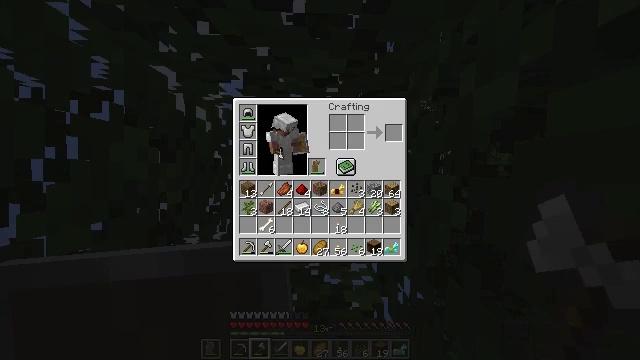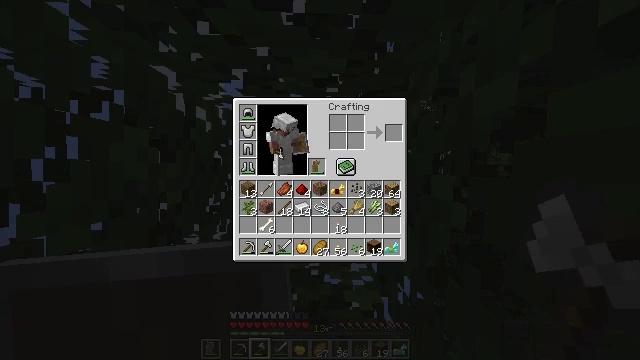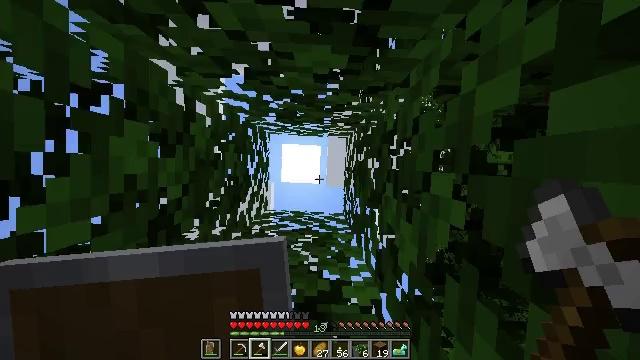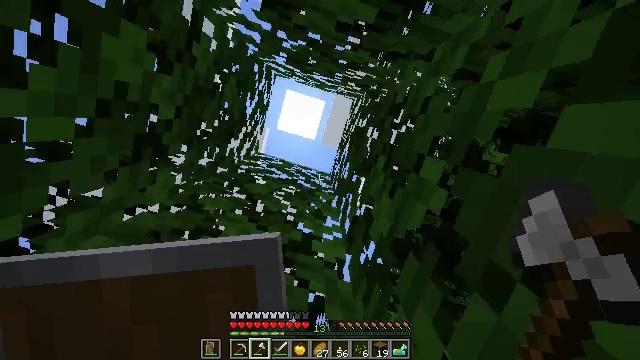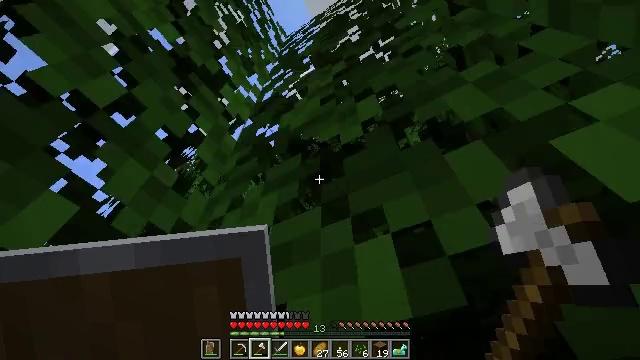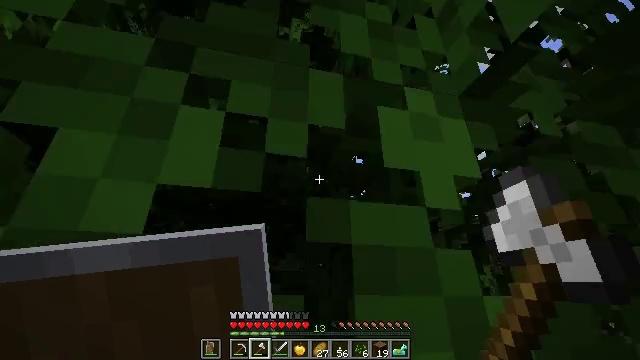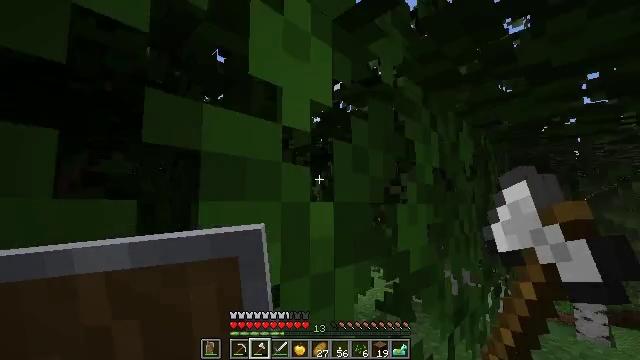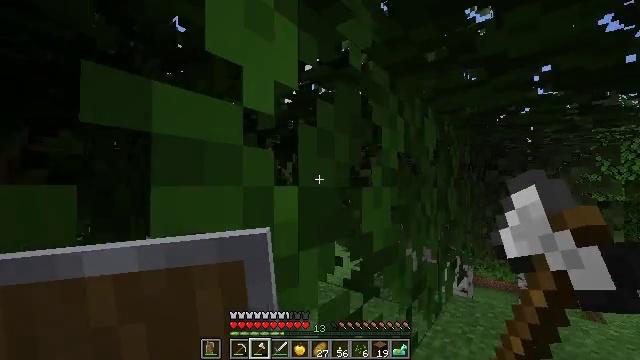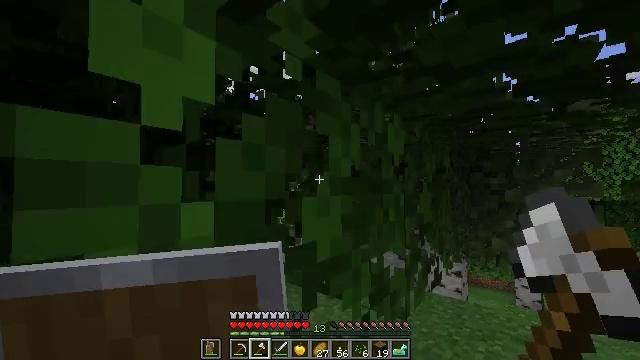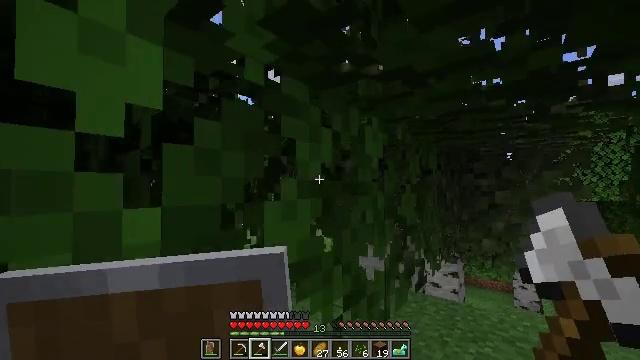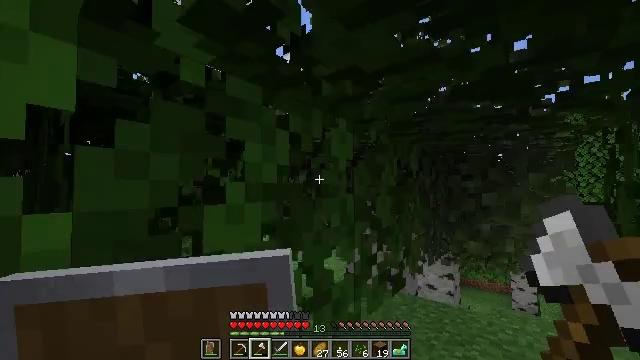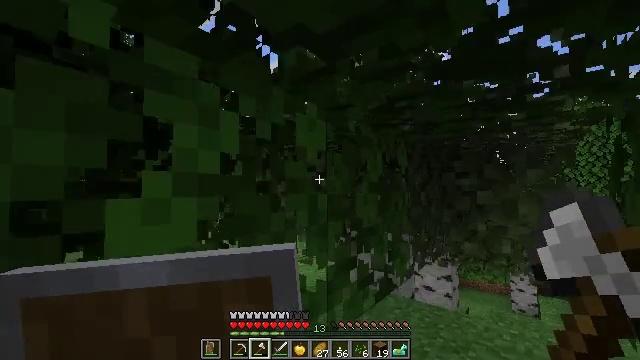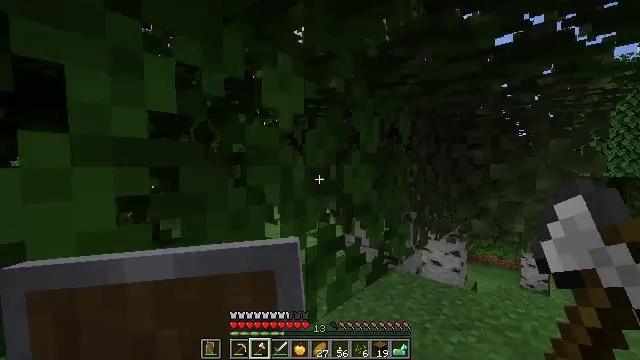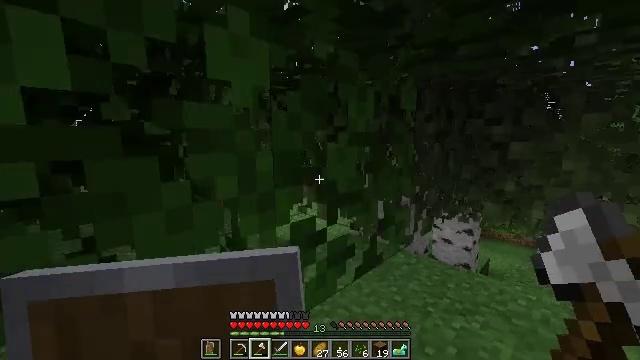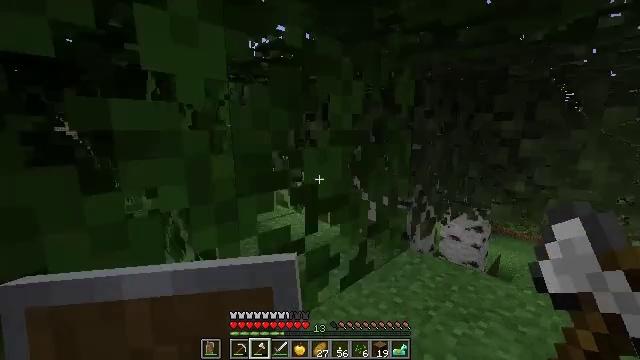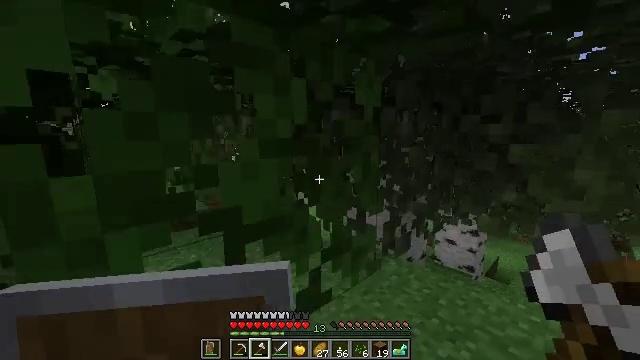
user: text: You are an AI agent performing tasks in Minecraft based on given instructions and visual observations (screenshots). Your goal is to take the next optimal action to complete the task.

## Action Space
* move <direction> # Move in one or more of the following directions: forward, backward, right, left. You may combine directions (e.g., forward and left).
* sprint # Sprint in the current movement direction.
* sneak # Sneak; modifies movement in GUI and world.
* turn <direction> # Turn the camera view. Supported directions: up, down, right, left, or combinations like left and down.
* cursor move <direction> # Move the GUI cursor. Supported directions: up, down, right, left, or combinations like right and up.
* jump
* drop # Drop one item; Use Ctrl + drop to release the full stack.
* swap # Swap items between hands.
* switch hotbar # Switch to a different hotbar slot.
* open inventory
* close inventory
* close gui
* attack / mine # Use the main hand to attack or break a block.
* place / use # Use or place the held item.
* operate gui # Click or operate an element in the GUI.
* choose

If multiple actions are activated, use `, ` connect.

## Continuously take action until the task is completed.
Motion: motion action
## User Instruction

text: Collect some oak leaves.
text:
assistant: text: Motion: no_op
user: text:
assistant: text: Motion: close inventory
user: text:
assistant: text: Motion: turn right and down, close inventory
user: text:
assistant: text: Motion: turn right and down, close inventory
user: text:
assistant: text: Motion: turn right and down
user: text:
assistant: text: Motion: turn right and down
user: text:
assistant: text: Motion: move right, turn right and down
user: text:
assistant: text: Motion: move right
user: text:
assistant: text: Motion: move right
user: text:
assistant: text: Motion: move right
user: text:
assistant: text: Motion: move forward and move right
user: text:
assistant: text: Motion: move forward and move right, turn left and down
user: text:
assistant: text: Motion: move forward and move right, turn left and down
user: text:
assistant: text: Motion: move forward and move right, turn left and down
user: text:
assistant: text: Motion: move forward and move right
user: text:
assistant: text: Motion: move forward and move right
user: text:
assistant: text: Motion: move forward and move right
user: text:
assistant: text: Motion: move forward and move right, turn left and down
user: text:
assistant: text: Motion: move forward and move right, turn left and down, attack / mine
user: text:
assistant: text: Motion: move forward, turn left and down, attack / mine
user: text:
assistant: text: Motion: move forward, turn left, attack / mine
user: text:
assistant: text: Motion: move forward, turn left, attack / mine
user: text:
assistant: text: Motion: move forward and move left, turn left and up, attack / mine
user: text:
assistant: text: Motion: move forward and move left, turn left, attack / mine
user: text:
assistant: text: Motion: move forward and move left, attack / mine
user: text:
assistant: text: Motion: move forward and move left, attack / mine
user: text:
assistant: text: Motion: move forward and move left, attack / mine
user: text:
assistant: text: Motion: move forward and move left, turn up, attack / mine
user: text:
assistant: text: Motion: move forward, attack / mine
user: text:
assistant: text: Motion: move forward, attack / mine